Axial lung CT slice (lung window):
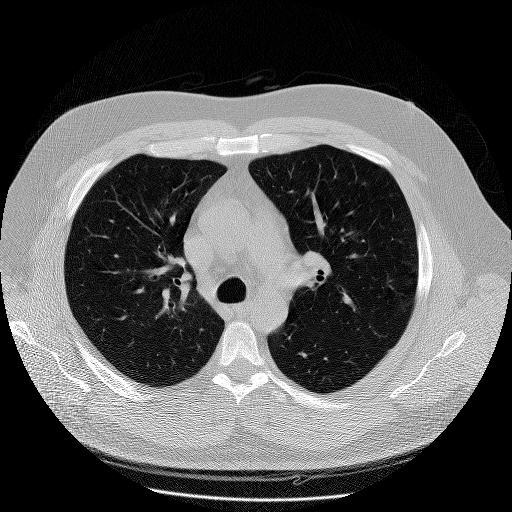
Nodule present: no